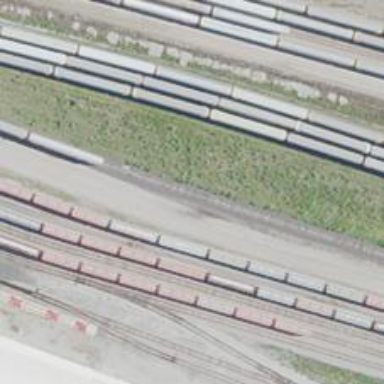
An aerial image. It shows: Railway yard in service.